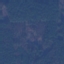
Land use / land cover: Forest